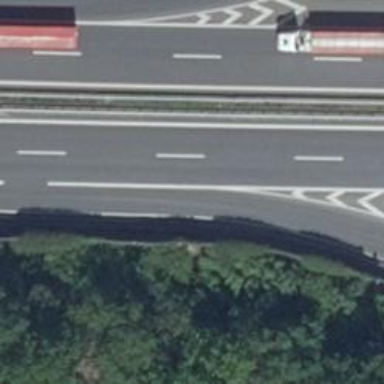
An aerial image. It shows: Motorway junction.